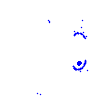
Particle: kaon